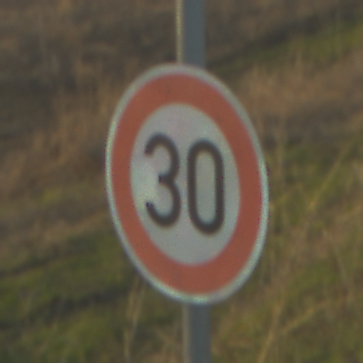
Verkehrszeichen: Geschwindigkeit30
Umgebung: Outdoor, Nature
Tageszeit: SunriseSunset
Wetter: PartlyCloudy
Licht: Natural
Jahreszeit: NotSpecified
Kontrast: MediumContrast